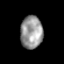
Tissue: prostate
Cell type: T cells
Senescence score: 0.3425
Nuclear area (px): 704
Mean DAPI intensity: 152.994